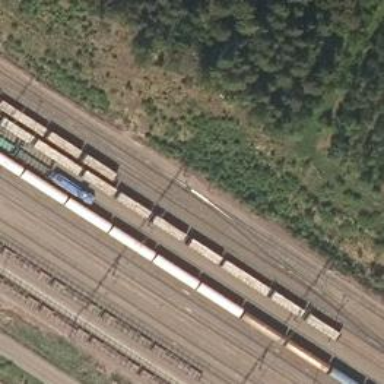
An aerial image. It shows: Rail yard with electrified contact lines for the trains.